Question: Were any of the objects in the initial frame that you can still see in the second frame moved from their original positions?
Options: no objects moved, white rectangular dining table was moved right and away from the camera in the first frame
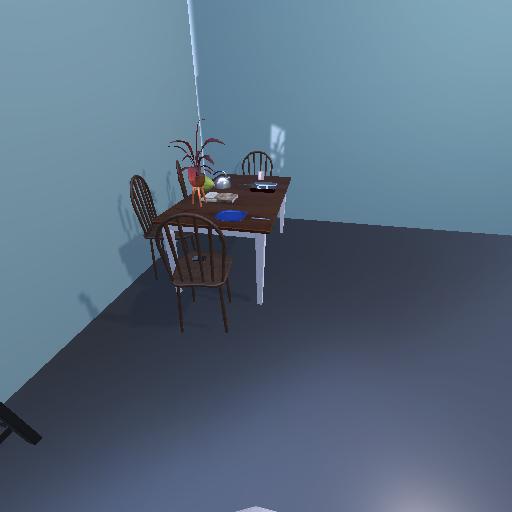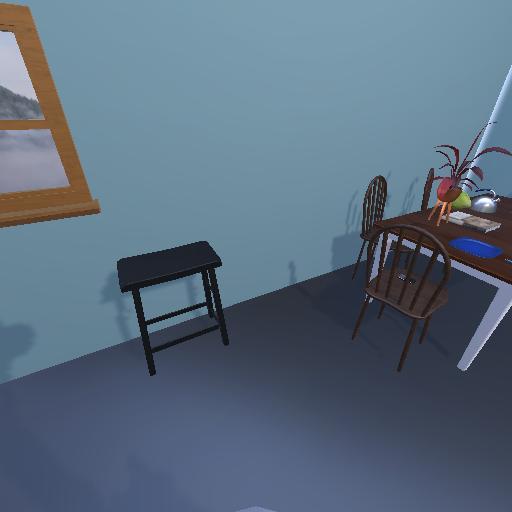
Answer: no objects moved